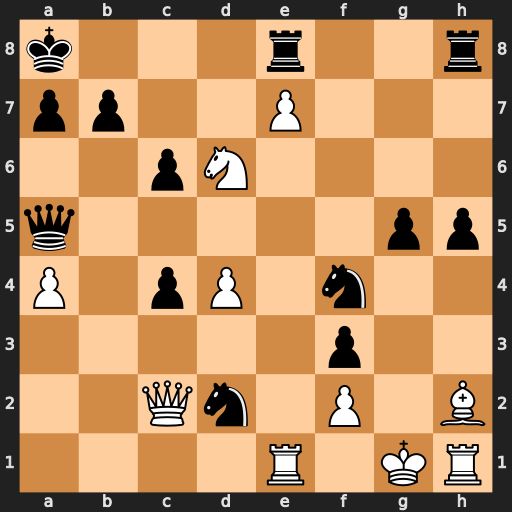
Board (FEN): k3r2r/pp2P3/2pN4/q5pp/P1pP1n2/5p2/2Qn1P1B/4R1KR
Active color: w
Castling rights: -
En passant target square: -
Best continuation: Bxf4 gxf4 Re5 Reg8+ Kh2